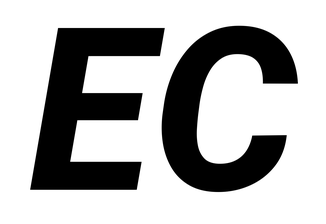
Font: Roboto-Italic_ExtraBold_Italic